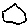
Label: hexagon